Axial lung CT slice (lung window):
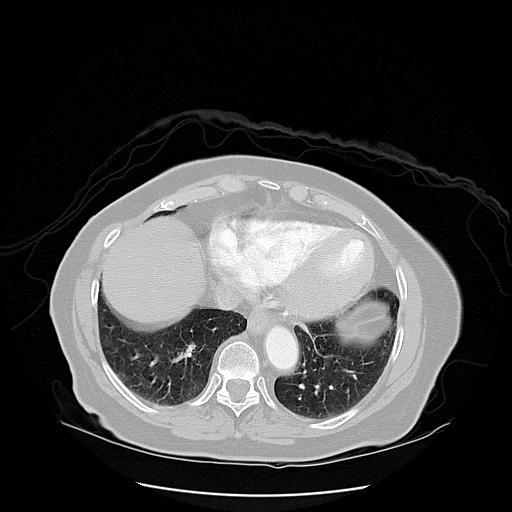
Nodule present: no